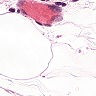
Metastatic tissue present: no